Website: bh-photo
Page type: address-validator
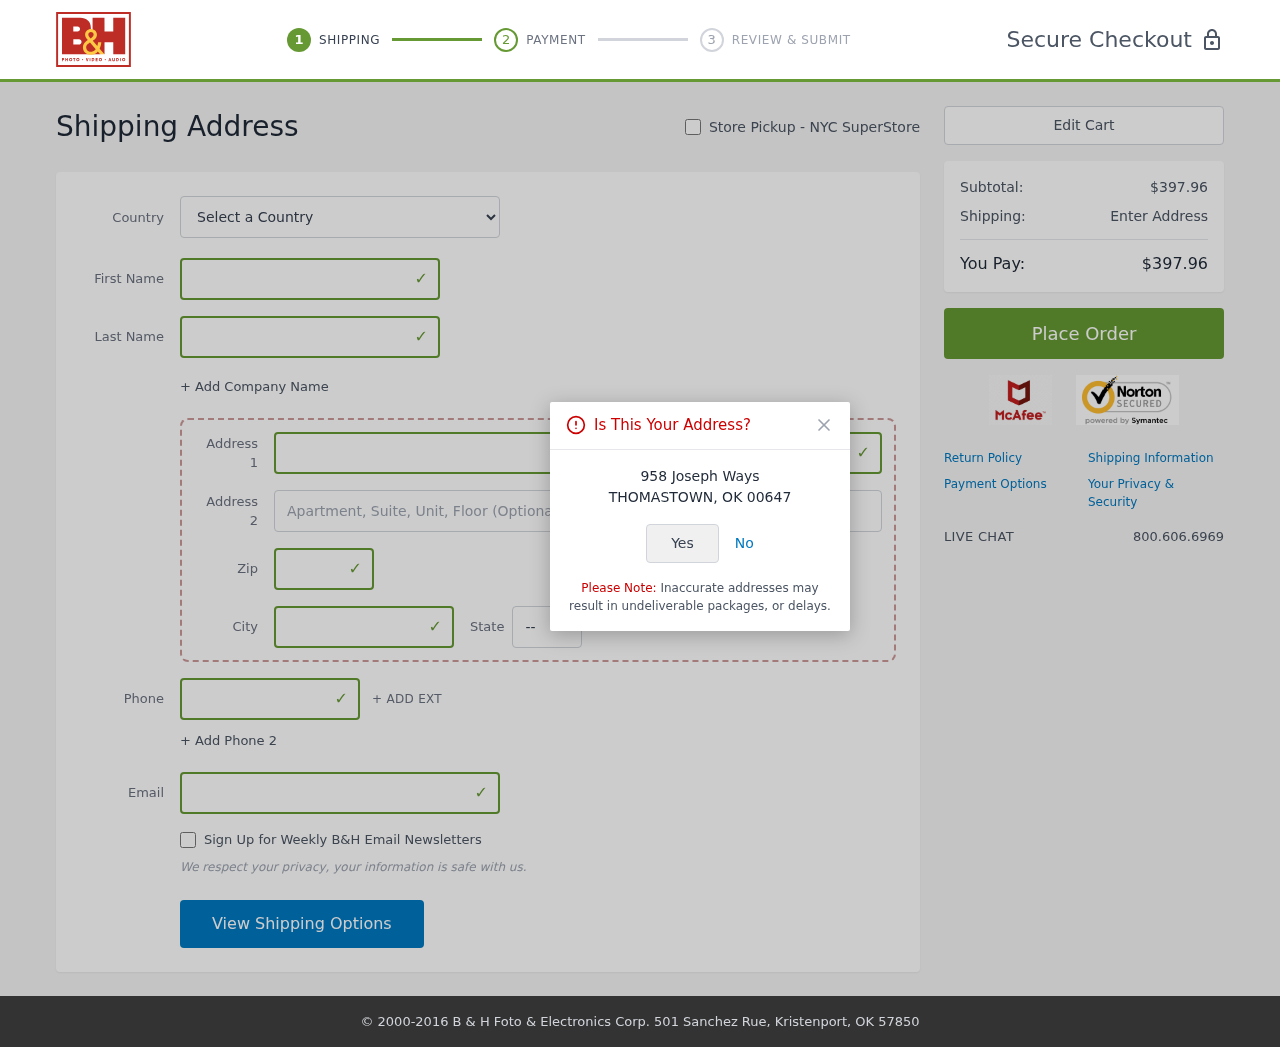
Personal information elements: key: PII_CITY
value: Thomastown
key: PII_COUNTRY
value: United States
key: PII_EMAIL
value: timothywhite@hotmail.com
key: PII_FIRSTNAME
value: Timothy
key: PII_LASTNAME
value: White
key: PII_PHONE
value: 7377985466
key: PII_POSTCODE
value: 00647
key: PII_STATE_ABBR
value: OK
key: PII_STREET
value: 958 Joseph Ways
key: PII_STREET2
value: Apt. 557
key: PII_CITY_CONFIRM
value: THOMASTOWN
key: PII_POSTCODE_FULL
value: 00647
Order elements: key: ORDER_SUBTOTAL
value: $397.96
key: ORDER_TOTAL
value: $397.96